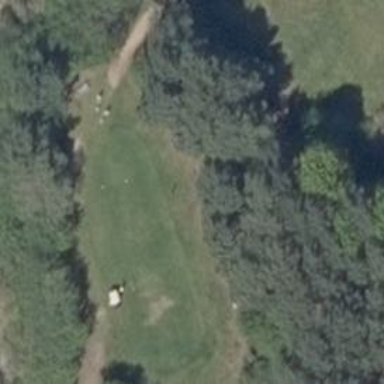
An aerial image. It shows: Golf tee.